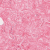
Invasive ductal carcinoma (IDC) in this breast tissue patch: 0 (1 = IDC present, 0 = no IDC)